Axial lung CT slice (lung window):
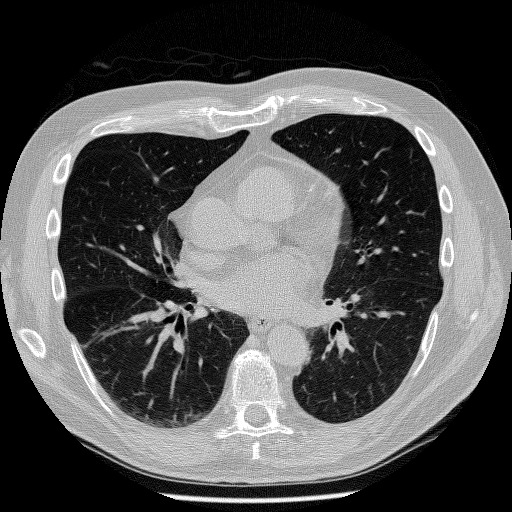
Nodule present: no